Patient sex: M
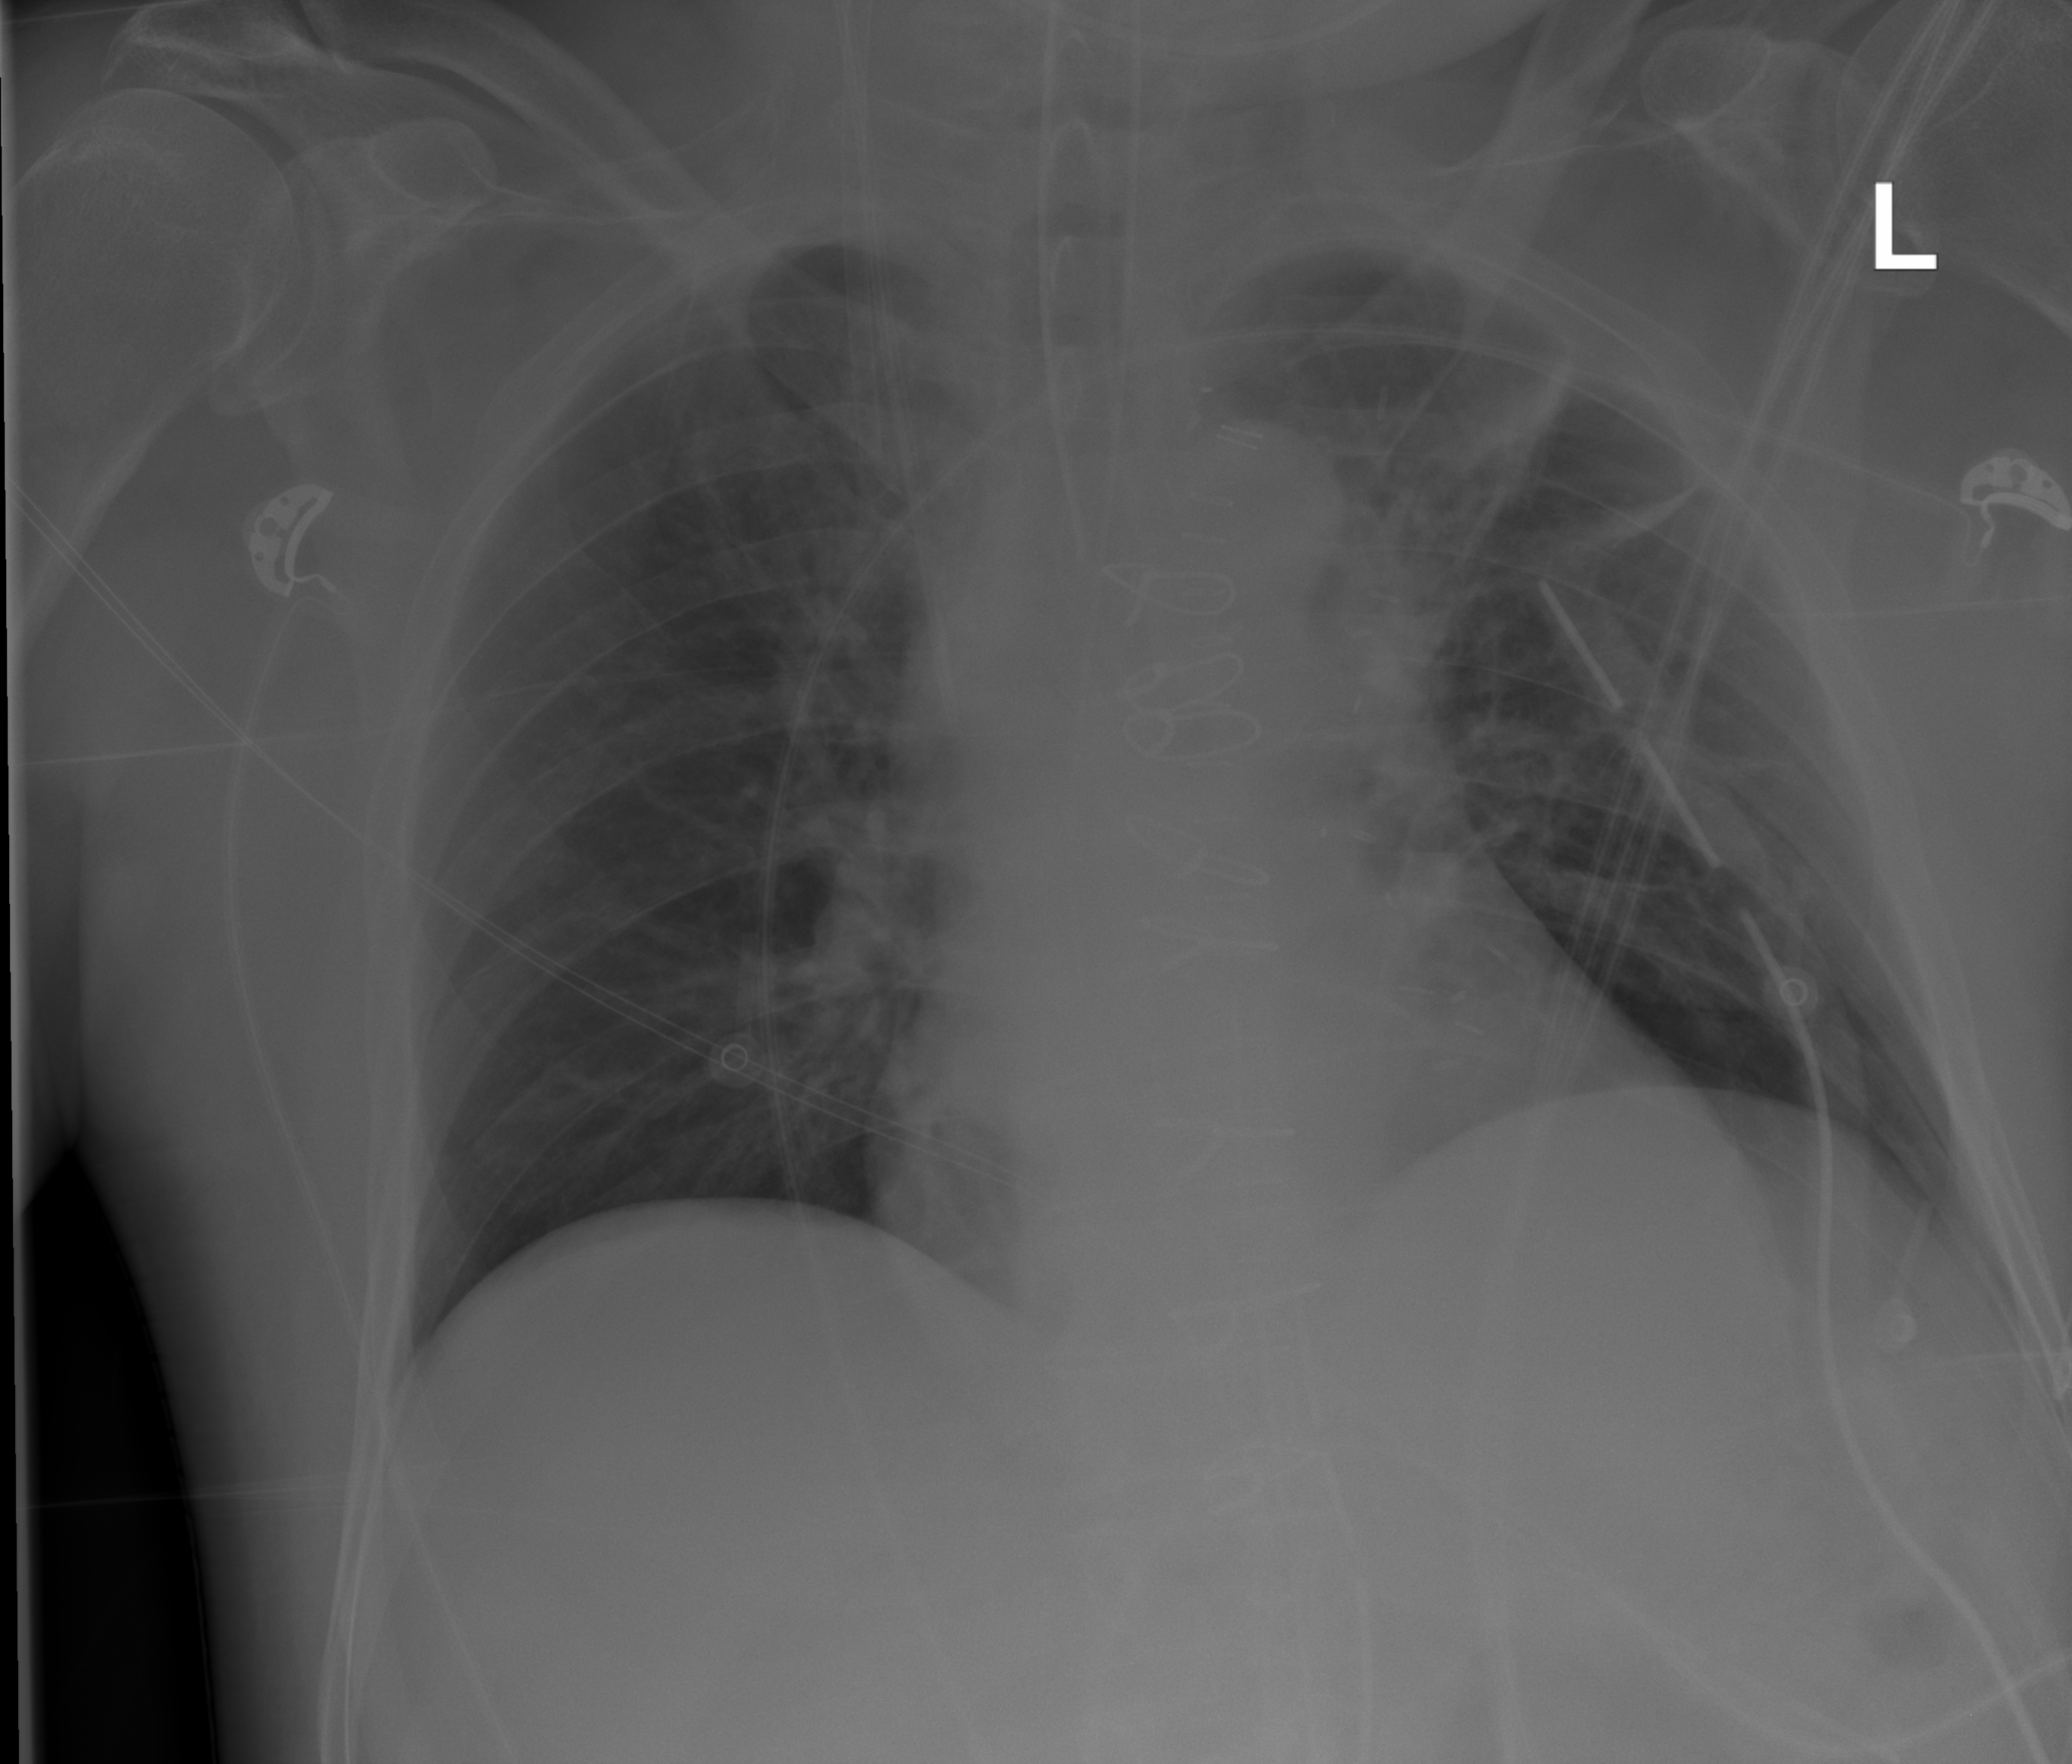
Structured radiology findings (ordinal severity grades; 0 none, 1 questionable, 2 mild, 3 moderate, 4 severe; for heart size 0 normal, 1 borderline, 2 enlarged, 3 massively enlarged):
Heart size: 1
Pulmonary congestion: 0
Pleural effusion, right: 0
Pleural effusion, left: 0
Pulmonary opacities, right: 0
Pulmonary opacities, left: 0
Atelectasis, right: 0
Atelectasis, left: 2